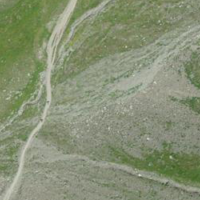
EUNIS habitat code: 26
Species observed at this site:
Silene acaulis